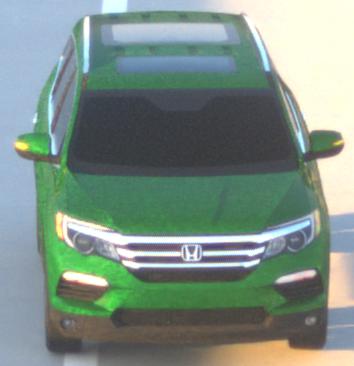
Make: Honda
Model: Pilot
Detailed model: 3
Model produced from: 2015
Model produced until: 2022
Doors: 5
Color: green
Road condition: dry road
Daytime: sunrise or sunset
Contrast: medium contrast